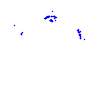
Particle: proton